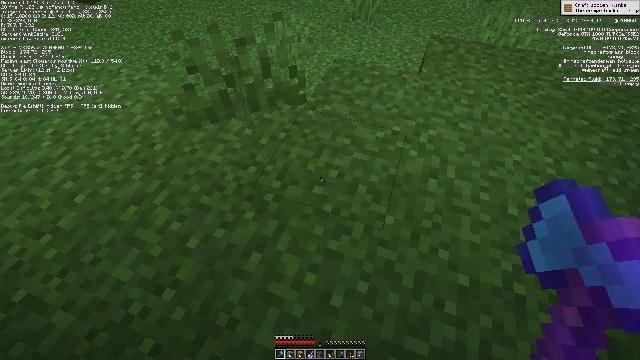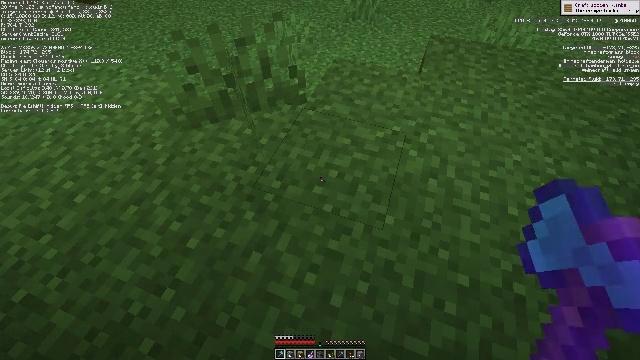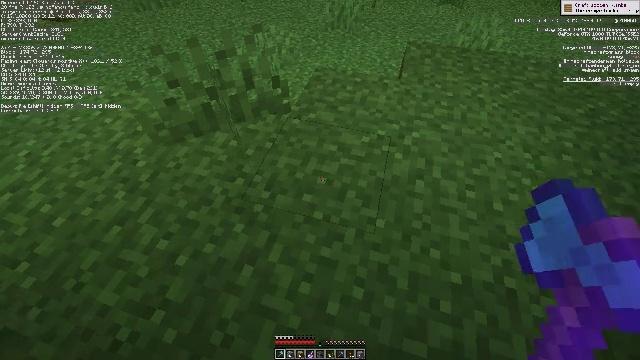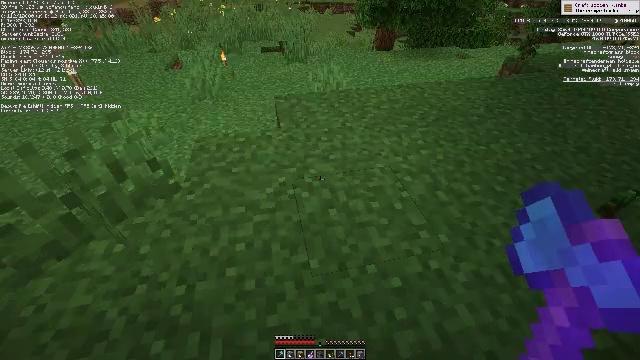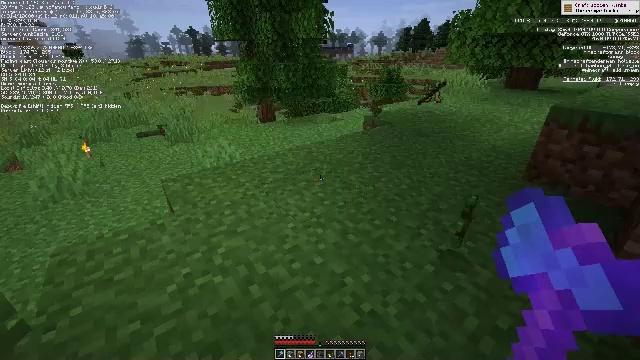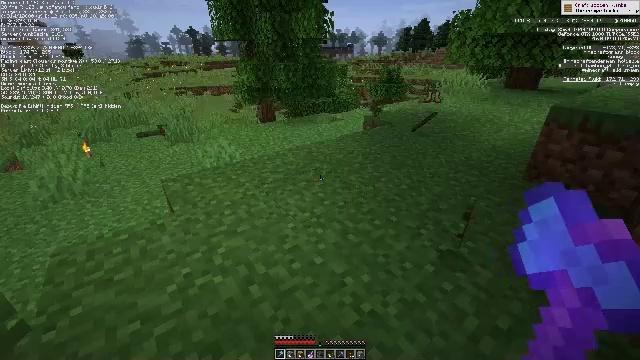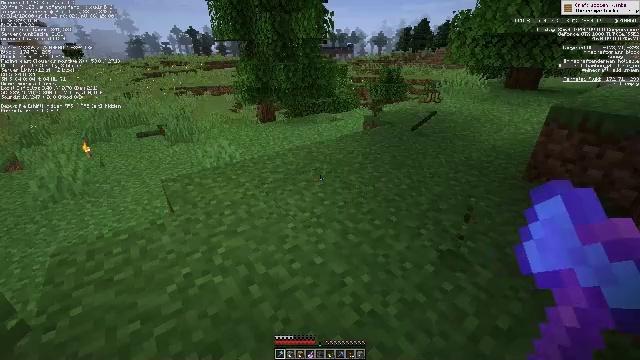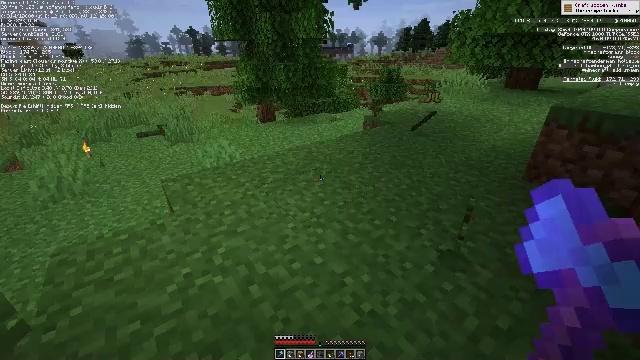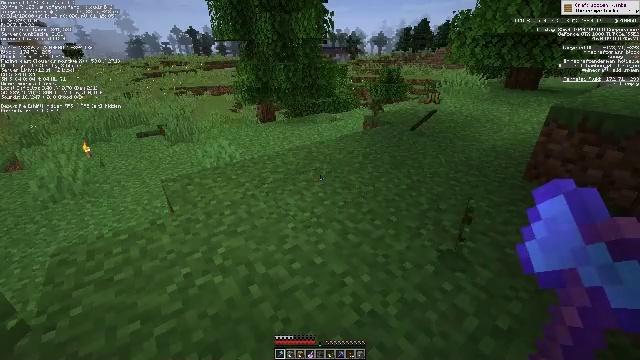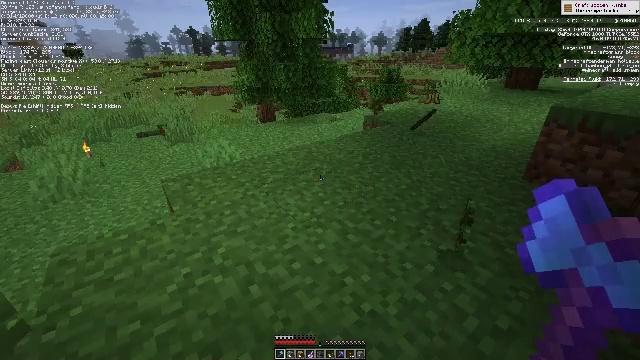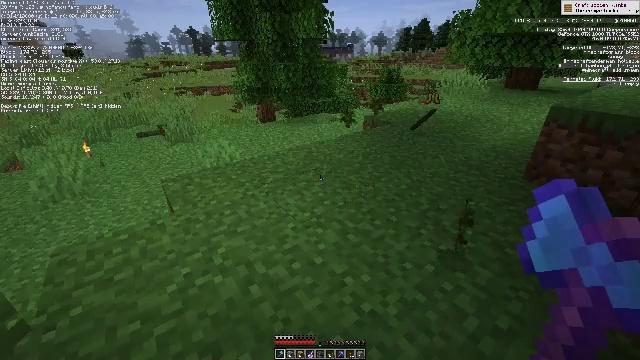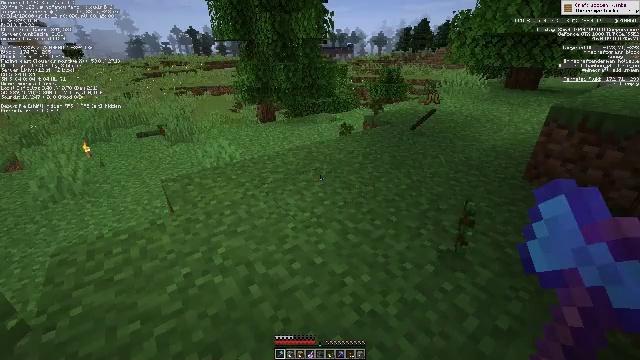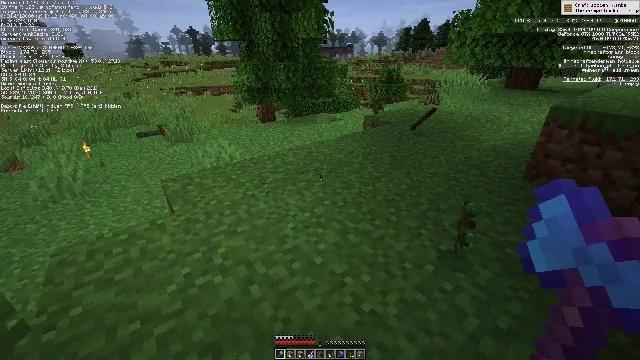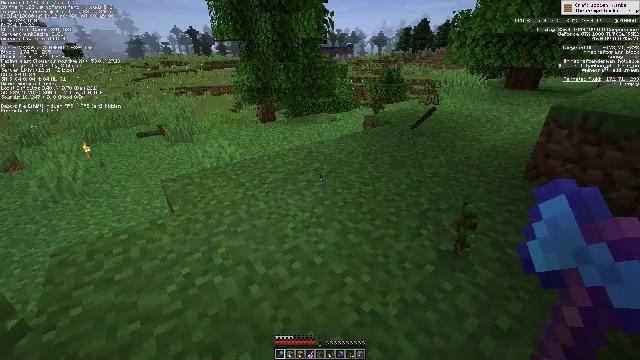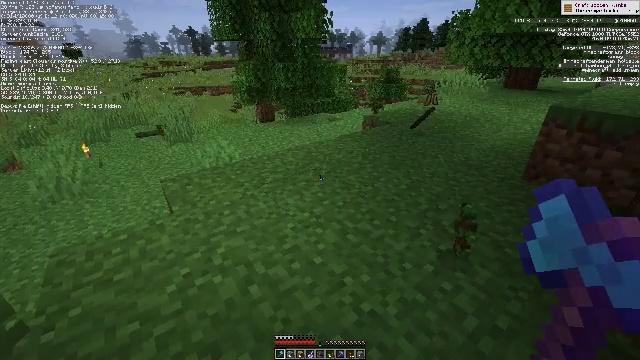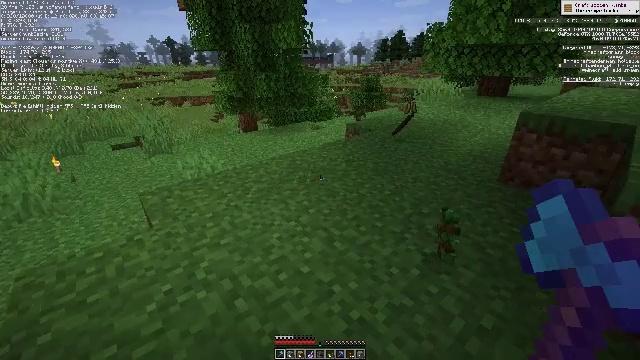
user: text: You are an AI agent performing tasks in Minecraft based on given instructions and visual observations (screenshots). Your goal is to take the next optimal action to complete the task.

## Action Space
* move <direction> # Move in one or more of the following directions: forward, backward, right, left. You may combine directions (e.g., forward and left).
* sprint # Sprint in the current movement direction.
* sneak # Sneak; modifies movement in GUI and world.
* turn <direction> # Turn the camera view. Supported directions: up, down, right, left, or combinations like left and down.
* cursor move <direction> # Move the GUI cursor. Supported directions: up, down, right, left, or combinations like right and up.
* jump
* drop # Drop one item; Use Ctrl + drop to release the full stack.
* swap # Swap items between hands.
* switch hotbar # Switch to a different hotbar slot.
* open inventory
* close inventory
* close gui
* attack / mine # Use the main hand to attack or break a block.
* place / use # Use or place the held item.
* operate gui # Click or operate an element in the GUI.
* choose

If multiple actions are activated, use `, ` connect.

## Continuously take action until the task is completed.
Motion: motion action
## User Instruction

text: Drop a blaze powder.
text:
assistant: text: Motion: no_op
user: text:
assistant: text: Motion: turn right and up
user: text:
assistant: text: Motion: turn right and up
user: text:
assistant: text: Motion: turn right and up
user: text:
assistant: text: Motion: no_op
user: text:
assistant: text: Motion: no_op
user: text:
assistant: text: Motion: no_op
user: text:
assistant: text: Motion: no_op
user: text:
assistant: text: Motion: no_op
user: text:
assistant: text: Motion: no_op
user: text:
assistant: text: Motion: no_op
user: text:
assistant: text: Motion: no_op
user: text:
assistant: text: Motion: no_op
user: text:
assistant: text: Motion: no_op
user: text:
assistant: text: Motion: turn right and up
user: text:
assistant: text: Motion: turn right
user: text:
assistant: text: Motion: turn right and up
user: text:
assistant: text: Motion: no_op
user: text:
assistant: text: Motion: no_op
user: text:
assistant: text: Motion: no_op
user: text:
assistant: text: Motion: no_op
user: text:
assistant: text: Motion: no_op
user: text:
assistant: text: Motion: turn right
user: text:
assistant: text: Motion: no_op
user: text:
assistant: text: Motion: no_op
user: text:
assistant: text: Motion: no_op
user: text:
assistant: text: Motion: no_op
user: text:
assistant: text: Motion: no_op
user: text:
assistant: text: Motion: no_op
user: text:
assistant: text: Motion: no_op